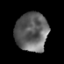
Tissue: prostate
Cell type: T cells
Senescence score: 0.3229
Nuclear area (px): 1235
Mean DAPI intensity: 98.937